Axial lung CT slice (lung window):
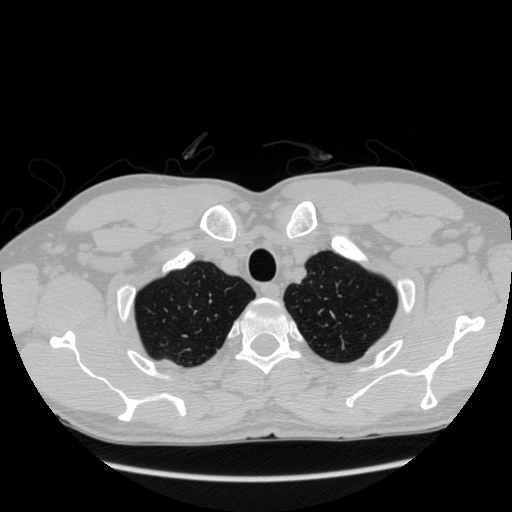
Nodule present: no